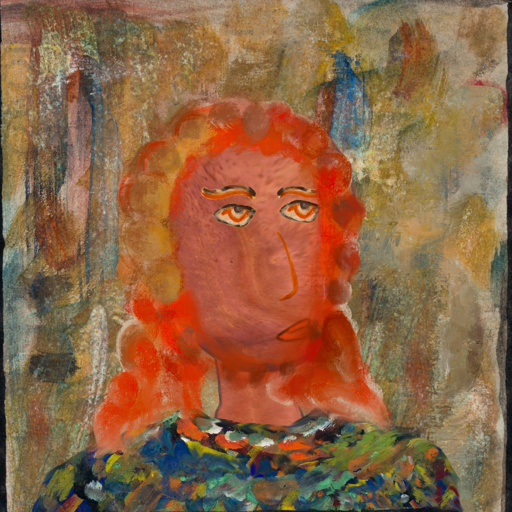
Background: Pipe, Head And Neck Side: Mother_And_Son_Mother, Face Side: Experience, Bust: An_Impression, Hair Side: Rupkatha, Head Accessory: Blank, Second Necklace: Blank, Necklace: Blank, Baby: Blank